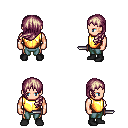
a pixel art fantasy rpg character, male body template, human, light skin, gold chest armor, teal pants, white blonde left-swept hairstyle, black shoes, dagger, four views (front, back, left, right), 2x2 character sprite sheet, small pixel art, hard edges, no anti-aliasing